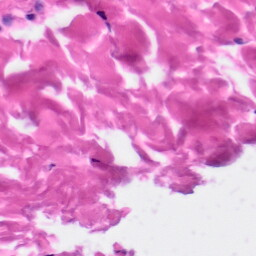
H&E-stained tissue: Skin